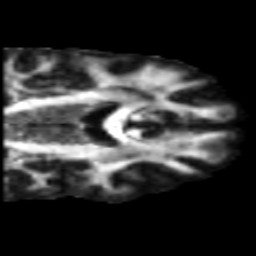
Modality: FA
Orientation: coronal
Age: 46
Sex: male
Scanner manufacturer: siemens
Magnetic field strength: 3 T
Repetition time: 5.5 s
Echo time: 0.101 s